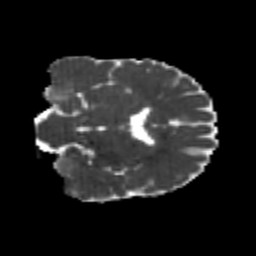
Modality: MD
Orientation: coronal
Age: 24
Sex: male
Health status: healthy
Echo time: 0.074 s